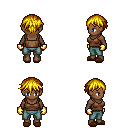
a pixel art fantasy rpg character, female body template, human, dark skin, brown pirate shirt, teal pants, blonde short bangs hairstyle, gold gloves, brown slippers, four views (front, back, left, right), 2x2 character sprite sheet, small pixel art, hard edges, no anti-aliasing